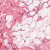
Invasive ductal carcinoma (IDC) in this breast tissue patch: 0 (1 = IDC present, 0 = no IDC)